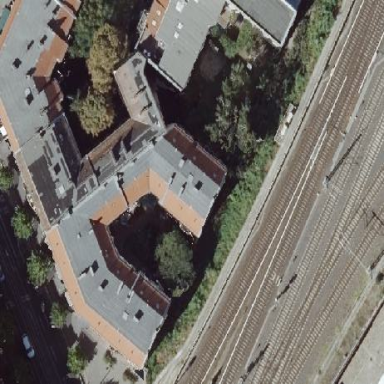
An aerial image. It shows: Residential building with double saltbox roof shape.